The plot is a Morlet-wavelet scalogram of a rotor-rig vibration measurement. Diagnose the rotating machine from this image, choosing from: normal, misalignment, unbalance, looseness.
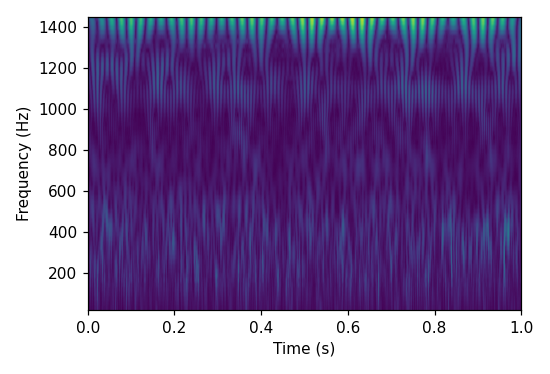
Answer: unbalance